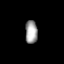
Tissue: prostate
Cell type: Fibroblasts
Senescence score: 0.6959
Nuclear area (px): 276
Mean DAPI intensity: 162.254